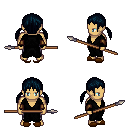
a pixel art fantasy rpg character, male body template, human, tanned skin, gray robe, metal pants, raven twin-tailed hairstyle, cloth bracers, brown slippers, spear, four views (front, back, left, right), 2x2 character sprite sheet, small pixel art, hard edges, no anti-aliasing